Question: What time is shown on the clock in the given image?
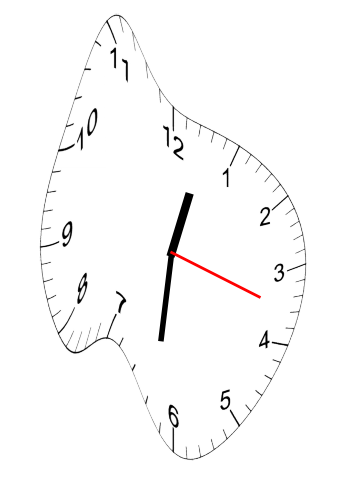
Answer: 12:31:18